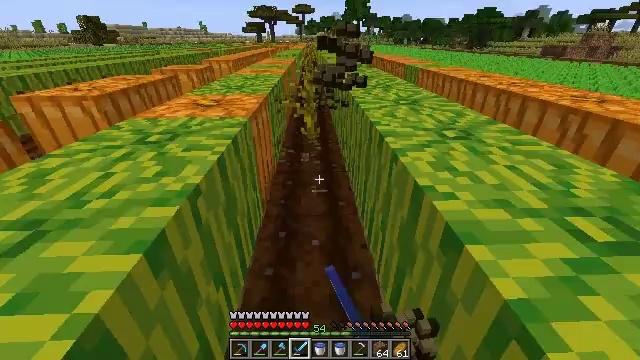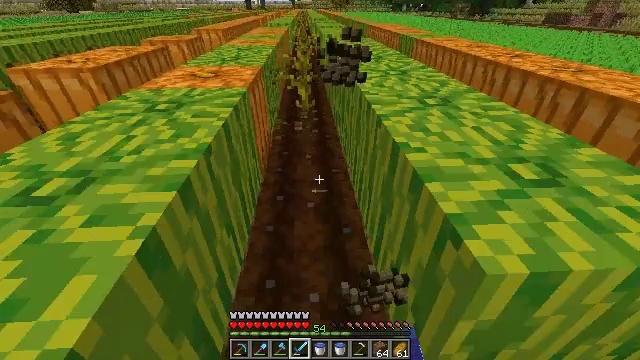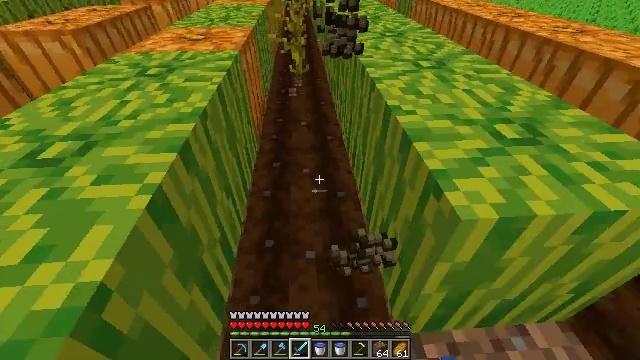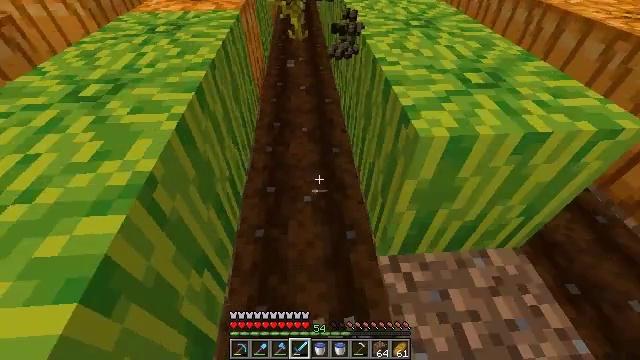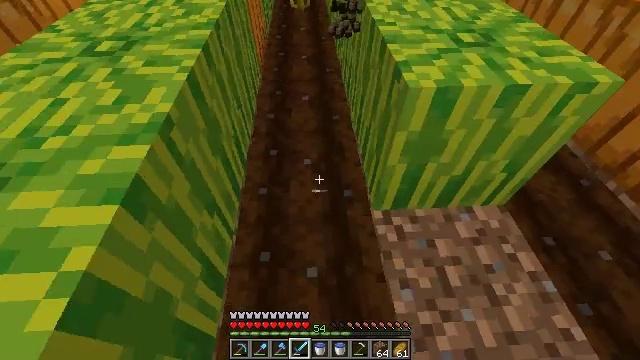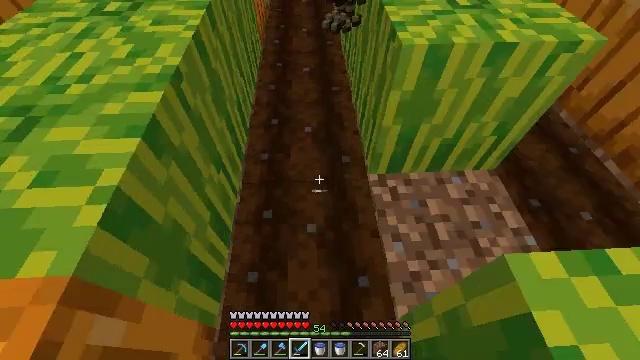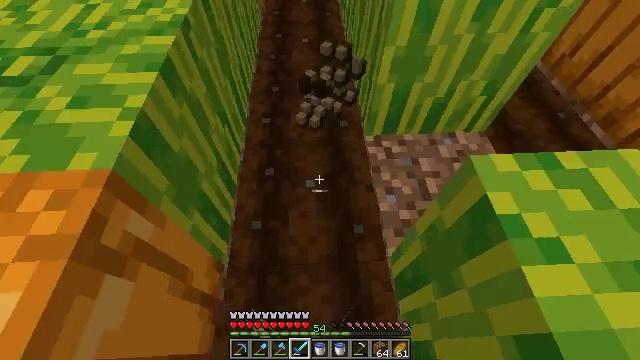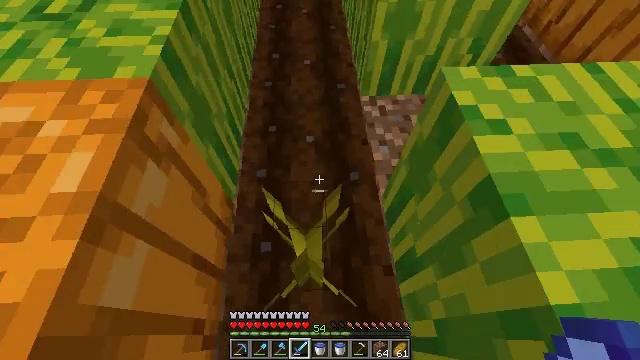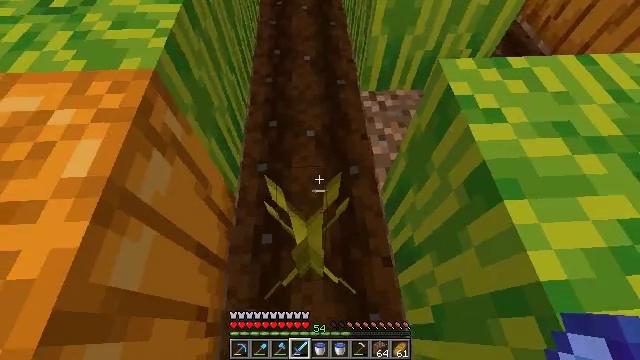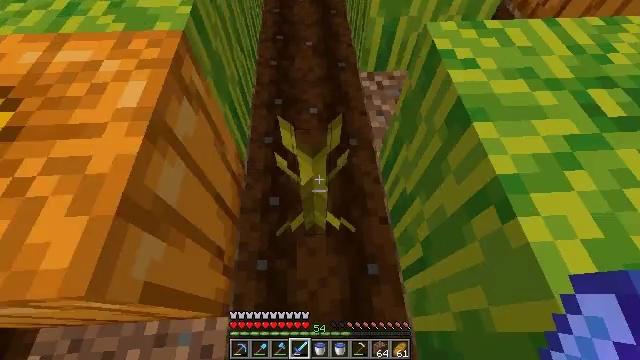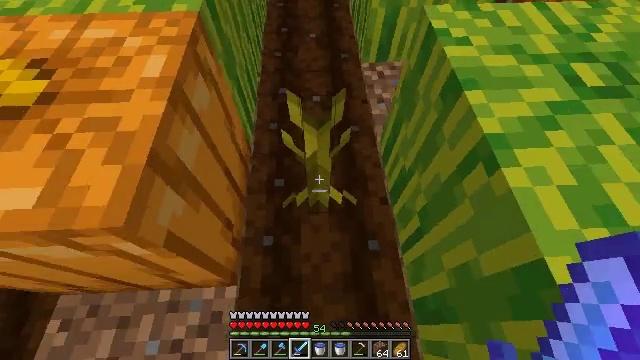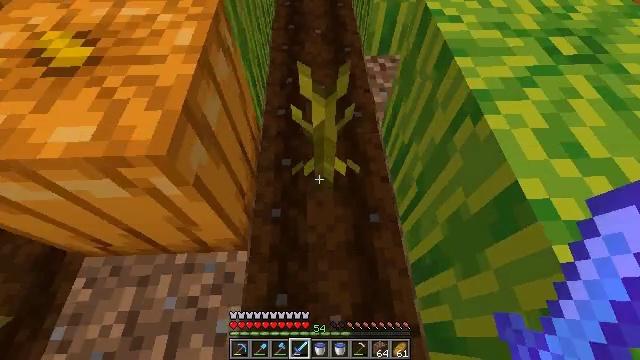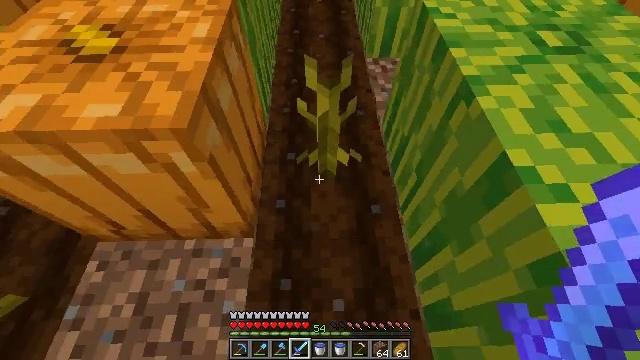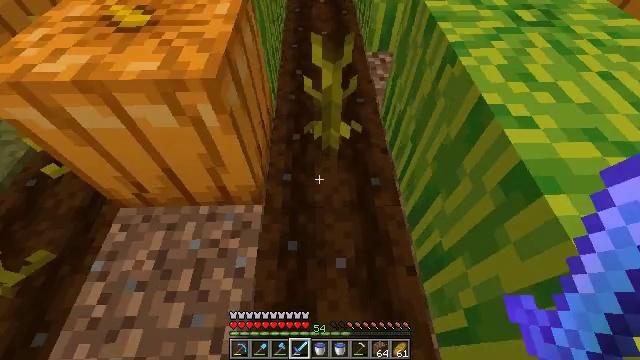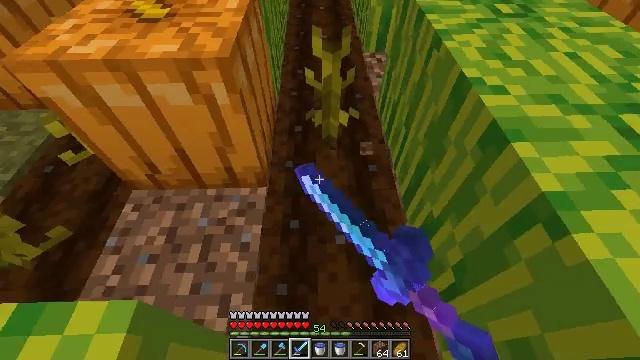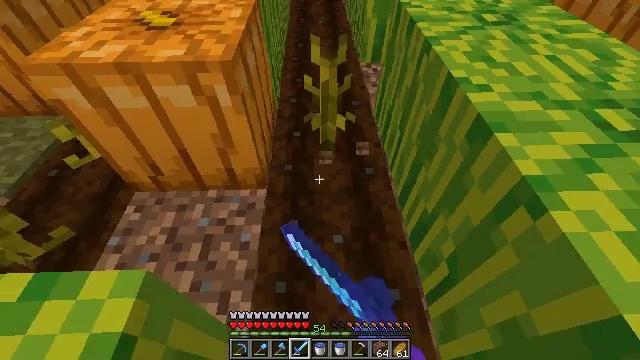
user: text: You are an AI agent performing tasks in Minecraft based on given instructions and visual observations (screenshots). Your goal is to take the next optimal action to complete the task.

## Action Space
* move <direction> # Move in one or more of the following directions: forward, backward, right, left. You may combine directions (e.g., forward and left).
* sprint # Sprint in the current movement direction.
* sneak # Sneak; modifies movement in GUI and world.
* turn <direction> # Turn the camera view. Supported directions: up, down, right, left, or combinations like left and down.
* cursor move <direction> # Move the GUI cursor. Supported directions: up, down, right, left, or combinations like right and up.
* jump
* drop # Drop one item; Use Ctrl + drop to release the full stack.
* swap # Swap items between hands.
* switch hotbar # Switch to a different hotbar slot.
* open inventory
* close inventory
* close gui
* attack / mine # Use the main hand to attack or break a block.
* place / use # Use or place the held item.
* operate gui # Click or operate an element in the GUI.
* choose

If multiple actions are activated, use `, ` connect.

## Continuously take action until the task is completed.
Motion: motion action
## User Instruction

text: Collect the melon stem for seeds.
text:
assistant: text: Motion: move back, turn right and down
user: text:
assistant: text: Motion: move back, turn right and down
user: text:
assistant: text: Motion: move back, turn down
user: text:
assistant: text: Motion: move back, turn down
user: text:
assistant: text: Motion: move back, turn down
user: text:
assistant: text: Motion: move back, turn down
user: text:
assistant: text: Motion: move back, turn down
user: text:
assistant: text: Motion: move back
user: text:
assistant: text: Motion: move back
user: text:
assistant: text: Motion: move back
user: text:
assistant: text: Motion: move back, turn up
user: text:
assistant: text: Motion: move back, turn up
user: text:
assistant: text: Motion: move back, turn up, attack / mine
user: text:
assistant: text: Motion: turn up, attack / mine
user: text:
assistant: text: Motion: turn up, attack / mine
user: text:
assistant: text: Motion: move forward, turn up, attack / mine
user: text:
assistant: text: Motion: move forward, turn up, attack / mine
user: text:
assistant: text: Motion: move forward, turn up, attack / mine
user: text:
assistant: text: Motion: move forward, turn up, attack / mine
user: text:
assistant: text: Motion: move forward, turn up, attack / mine
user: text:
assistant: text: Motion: move forward, attack / mine
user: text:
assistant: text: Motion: move forward, attack / mine
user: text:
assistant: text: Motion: attack / mine